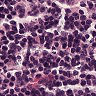
Metastatic tissue present: no